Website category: game
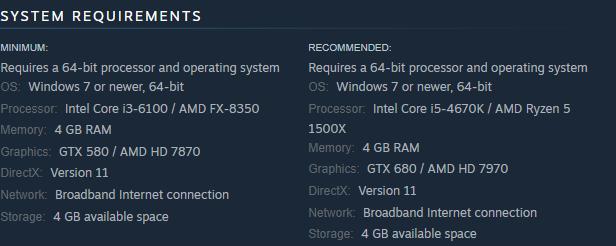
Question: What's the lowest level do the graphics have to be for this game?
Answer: GTX 580 / AMD HD 7870

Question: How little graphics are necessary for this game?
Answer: GTX 580 / AMD HD 7870

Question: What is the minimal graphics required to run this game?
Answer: GTX 580 / AMD HD 7870

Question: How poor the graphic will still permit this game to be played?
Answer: GTX 580 / AMD HD 7870

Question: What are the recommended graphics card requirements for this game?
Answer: GTX 680 / AMD HD 7970

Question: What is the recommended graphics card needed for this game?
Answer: GTX 680 / AMD HD 7970

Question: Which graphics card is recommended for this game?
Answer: GTX 680 / AMD HD 7970

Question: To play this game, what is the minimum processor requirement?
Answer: Intel Core i3-6100 / AMD FX-8350

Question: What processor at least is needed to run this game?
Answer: Intel Core i3-6100 / AMD FX-8350

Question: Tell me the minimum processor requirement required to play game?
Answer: Intel Core i3-6100 / AMD FX-8350

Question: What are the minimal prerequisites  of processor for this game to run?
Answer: Intel Core i3-6100 / AMD FX-8350

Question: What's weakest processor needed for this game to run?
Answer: Intel Core i3-6100 / AMD FX-8350

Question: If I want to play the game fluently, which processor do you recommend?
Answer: Intel Core i5-4670K / AMD Ryzen 5 1500X

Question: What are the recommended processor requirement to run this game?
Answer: Intel Core i5-4670K / AMD Ryzen 5 1500X

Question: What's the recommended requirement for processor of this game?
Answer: Intel Core i5-4670K / AMD Ryzen 5 1500X

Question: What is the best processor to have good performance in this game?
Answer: Intel Core i5-4670K / AMD Ryzen 5 1500X

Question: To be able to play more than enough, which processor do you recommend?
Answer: Intel Core i5-4670K / AMD Ryzen 5 1500X